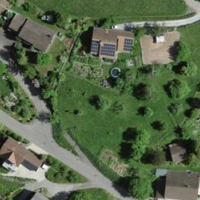
EUNIS habitat code: 54
Species observed at this site:
Fraxinus excelsior